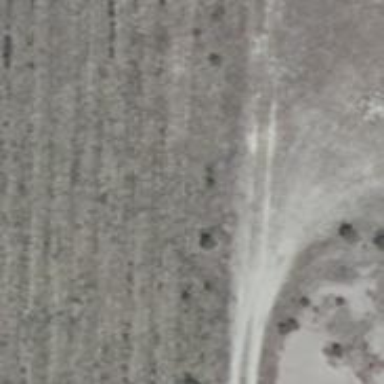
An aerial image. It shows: Grassy track with grade5 tracktype.